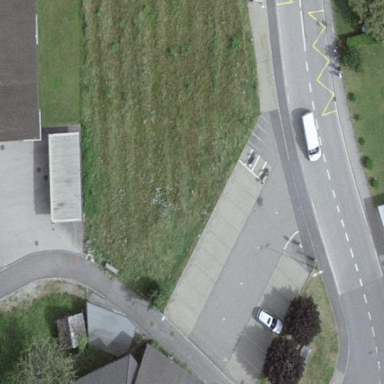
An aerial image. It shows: Parking area with surface.